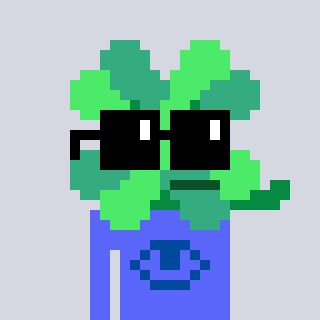
a pixel art character with square black sunglasses, a clover-shaped head and a purple-colored body on a cool background